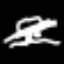
Label: palm tree